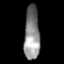
Tissue: prostate
Cell type: T cells
Senescence score: 0.3306
Nuclear area (px): 812
Mean DAPI intensity: 138.204